Interaction volume radius: 5 \u00c5
Interaction volume height: 30 \u00c5
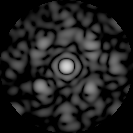
Disorder parameter: 0.6034